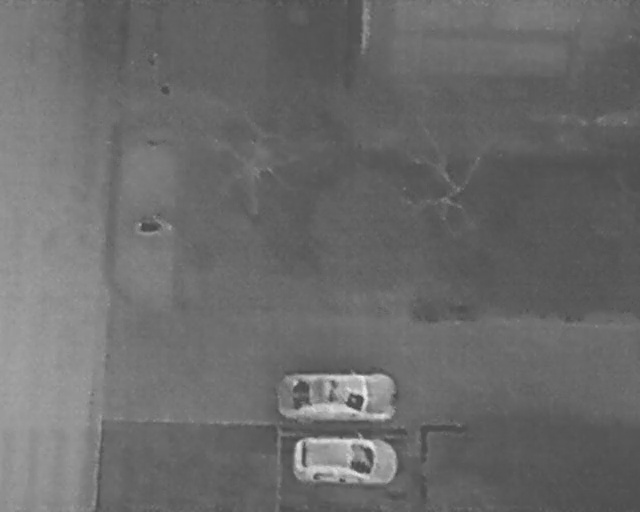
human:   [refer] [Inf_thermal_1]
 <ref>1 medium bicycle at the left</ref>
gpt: <box>[[22, 40, 25, 47, 2]]</box>

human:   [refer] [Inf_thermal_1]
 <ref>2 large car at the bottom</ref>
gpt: <box>[[48, 65, 56, 89, 2], [50, 79, 57, 100, 1]]</box>